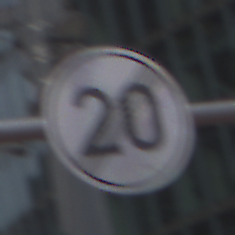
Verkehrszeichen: EndeGeschwindigkeit20
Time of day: MorningAfternoon
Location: Outdoor (Urban)
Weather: Overcast
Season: NotSpecified
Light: Natural